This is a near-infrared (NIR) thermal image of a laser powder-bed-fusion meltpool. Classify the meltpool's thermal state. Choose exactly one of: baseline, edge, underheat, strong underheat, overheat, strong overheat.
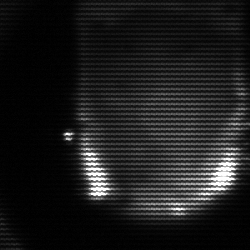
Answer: baseline